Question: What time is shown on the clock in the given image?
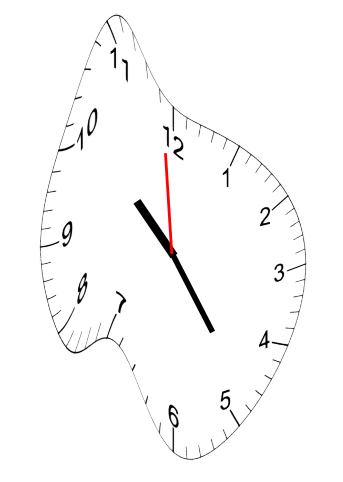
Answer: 10:23:59